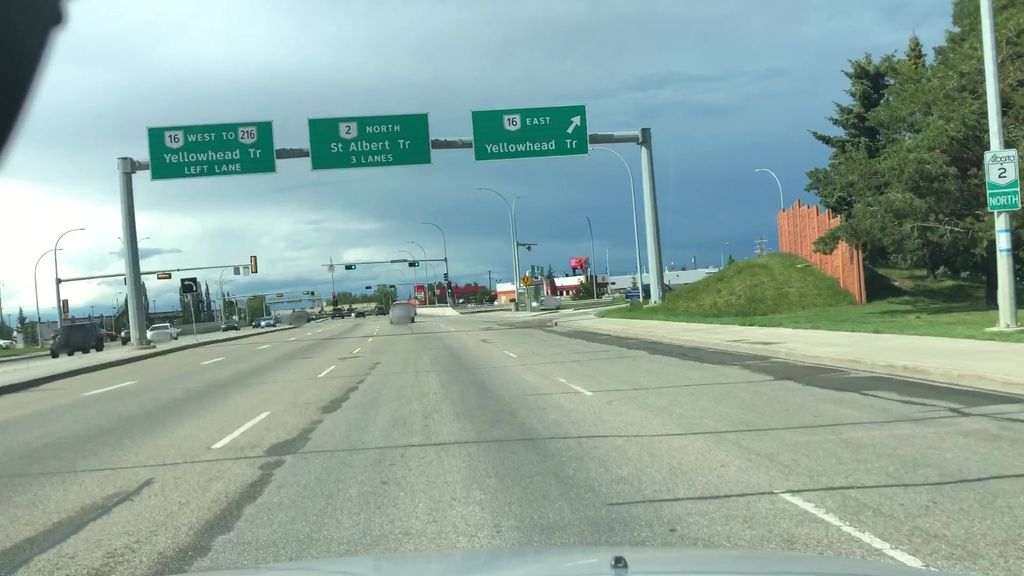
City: edmonton